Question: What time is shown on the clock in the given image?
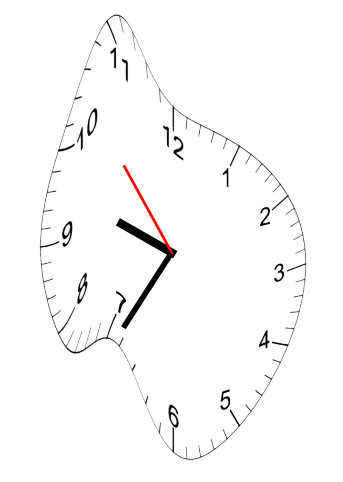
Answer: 09:34:53